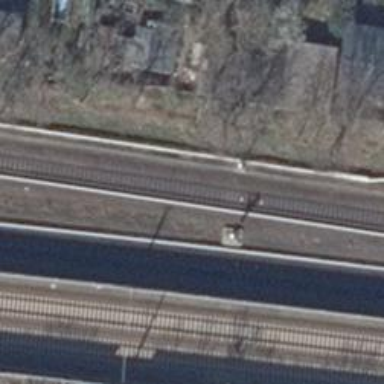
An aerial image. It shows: Railway signal.